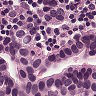
Metastatic tissue present: yes